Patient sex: F
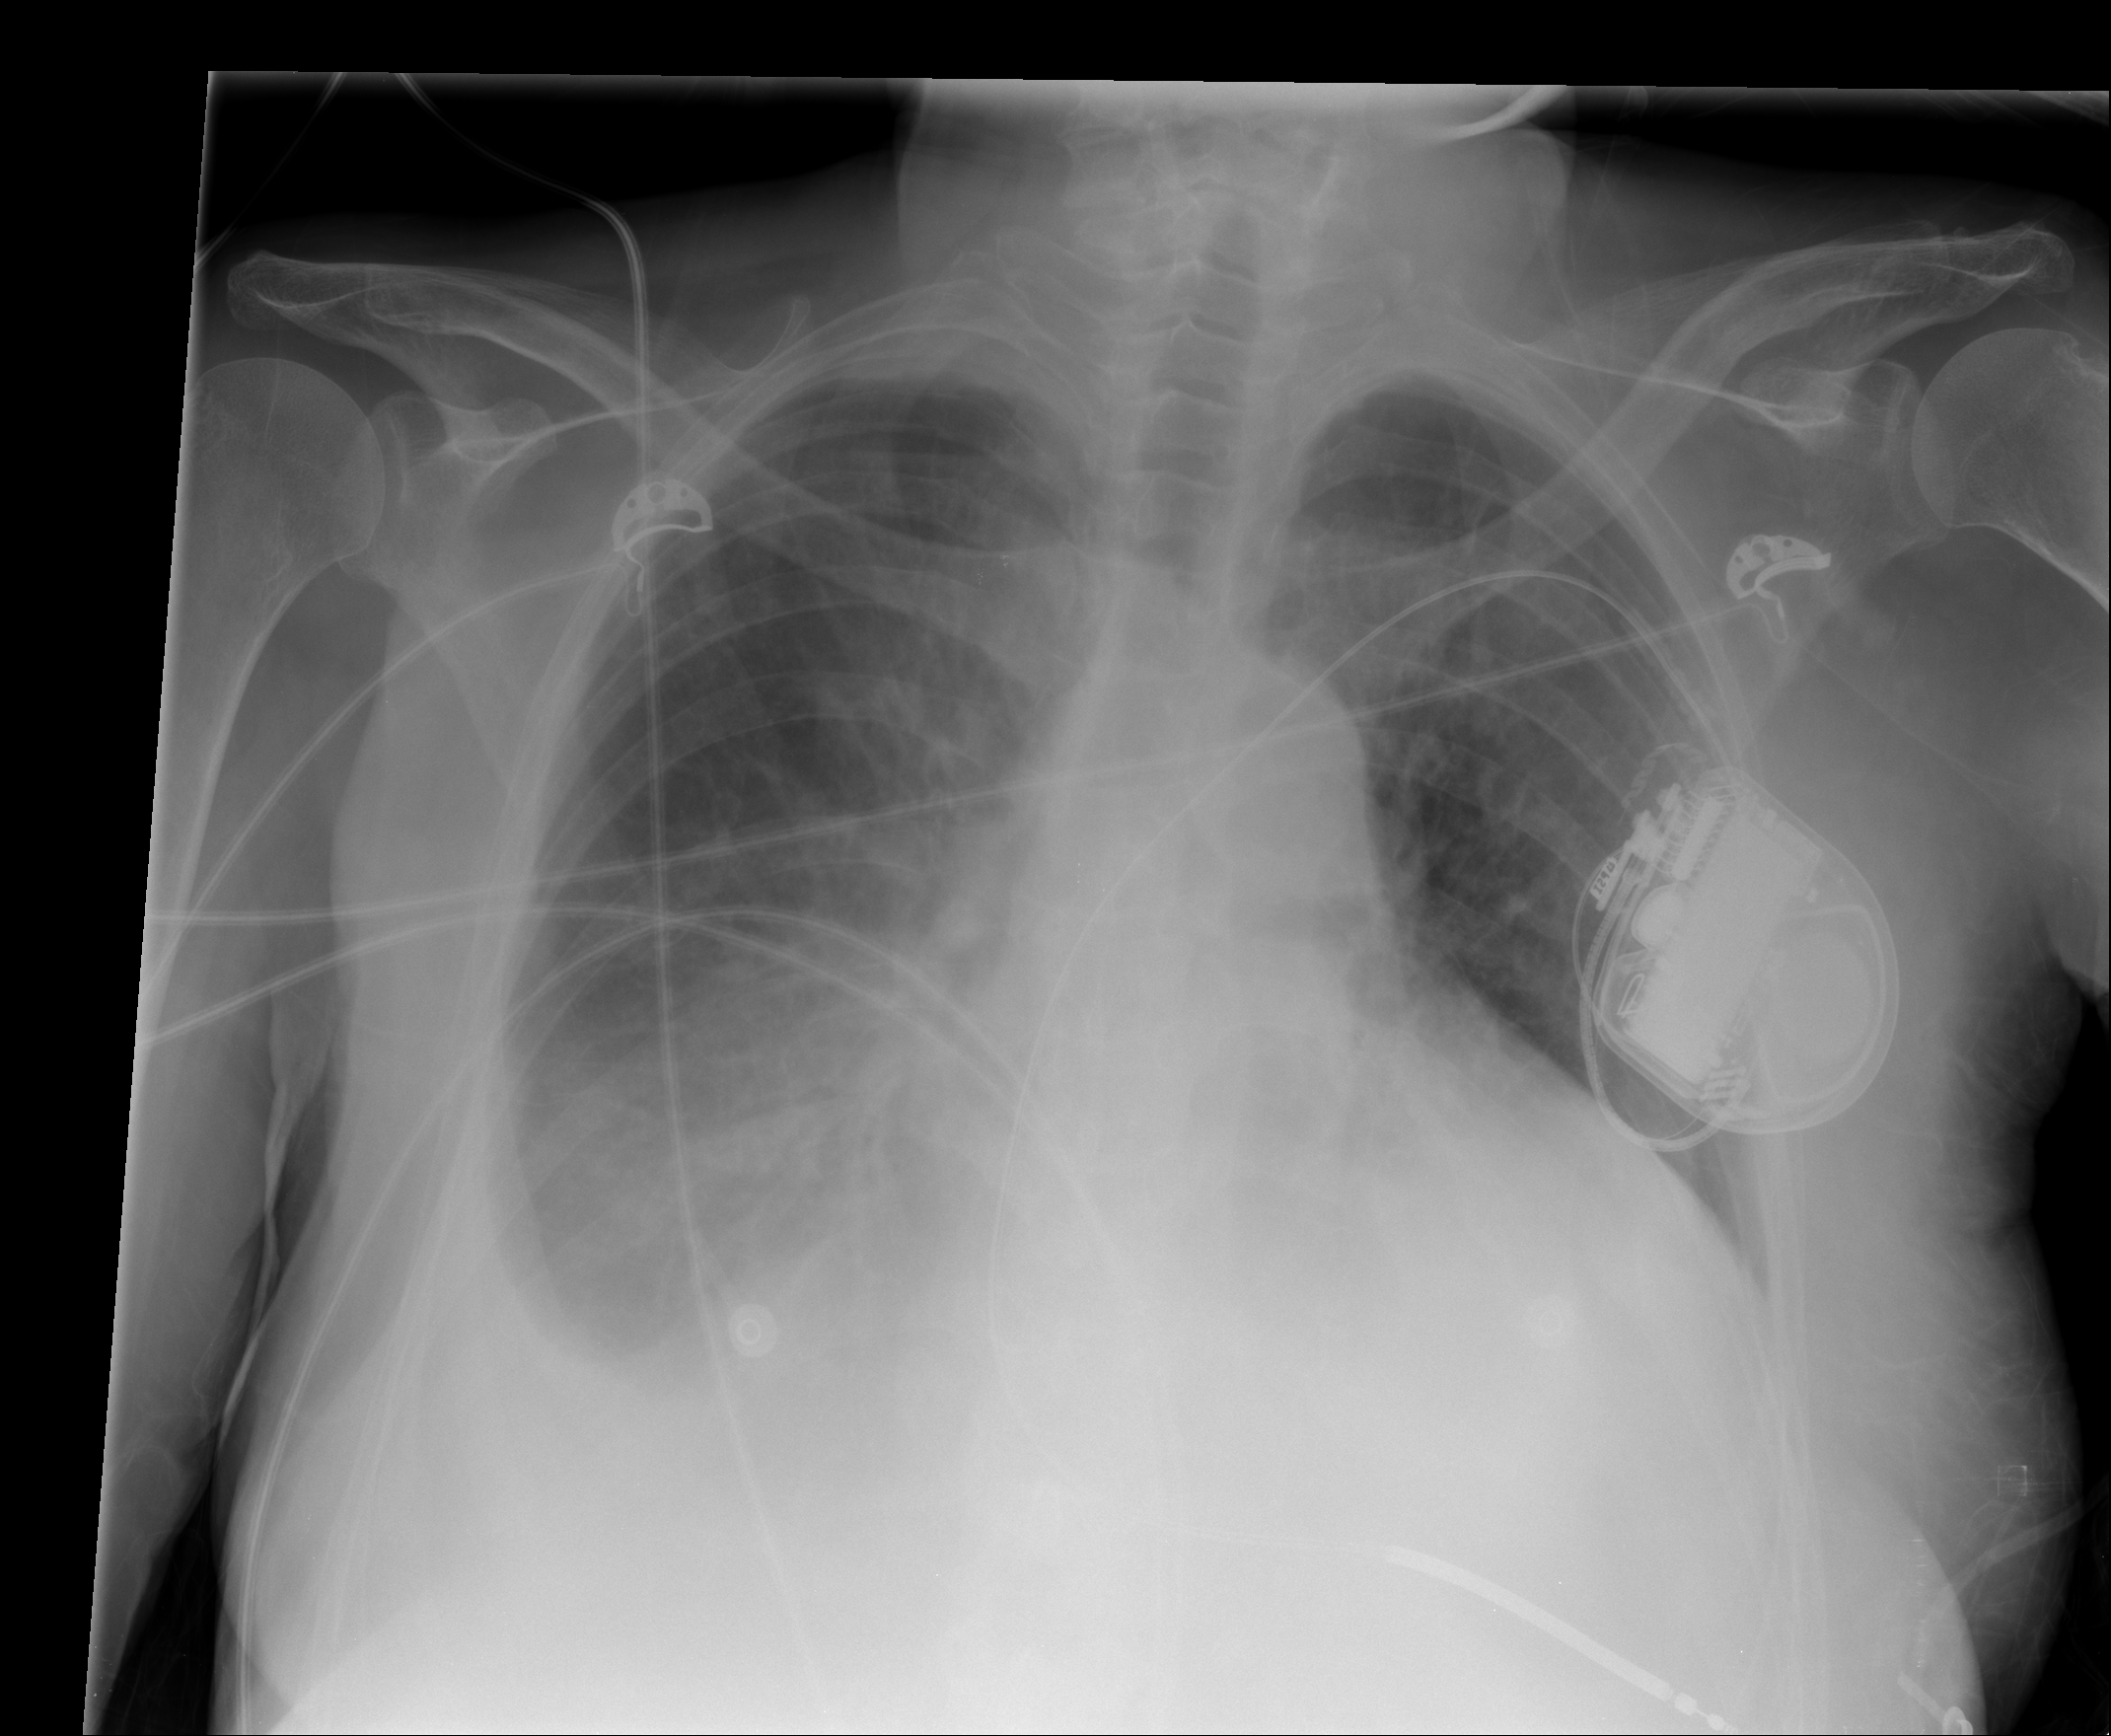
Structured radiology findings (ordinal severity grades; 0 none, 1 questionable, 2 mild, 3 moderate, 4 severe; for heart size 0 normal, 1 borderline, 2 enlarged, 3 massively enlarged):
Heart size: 3
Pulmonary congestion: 3
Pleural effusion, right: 3
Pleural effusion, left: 2
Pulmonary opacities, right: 1
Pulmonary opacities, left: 0
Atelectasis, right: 3
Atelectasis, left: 2